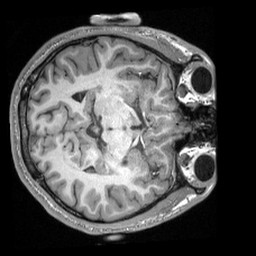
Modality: T1w
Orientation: axial
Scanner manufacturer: siemens
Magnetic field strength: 3 T
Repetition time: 2.3 s
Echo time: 0.00308 s